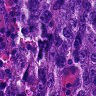
Metastatic tissue present: yes